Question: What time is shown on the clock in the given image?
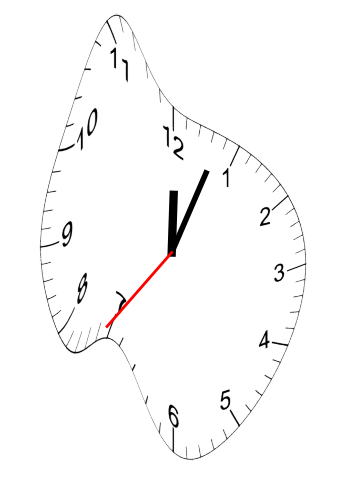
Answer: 12:03:36